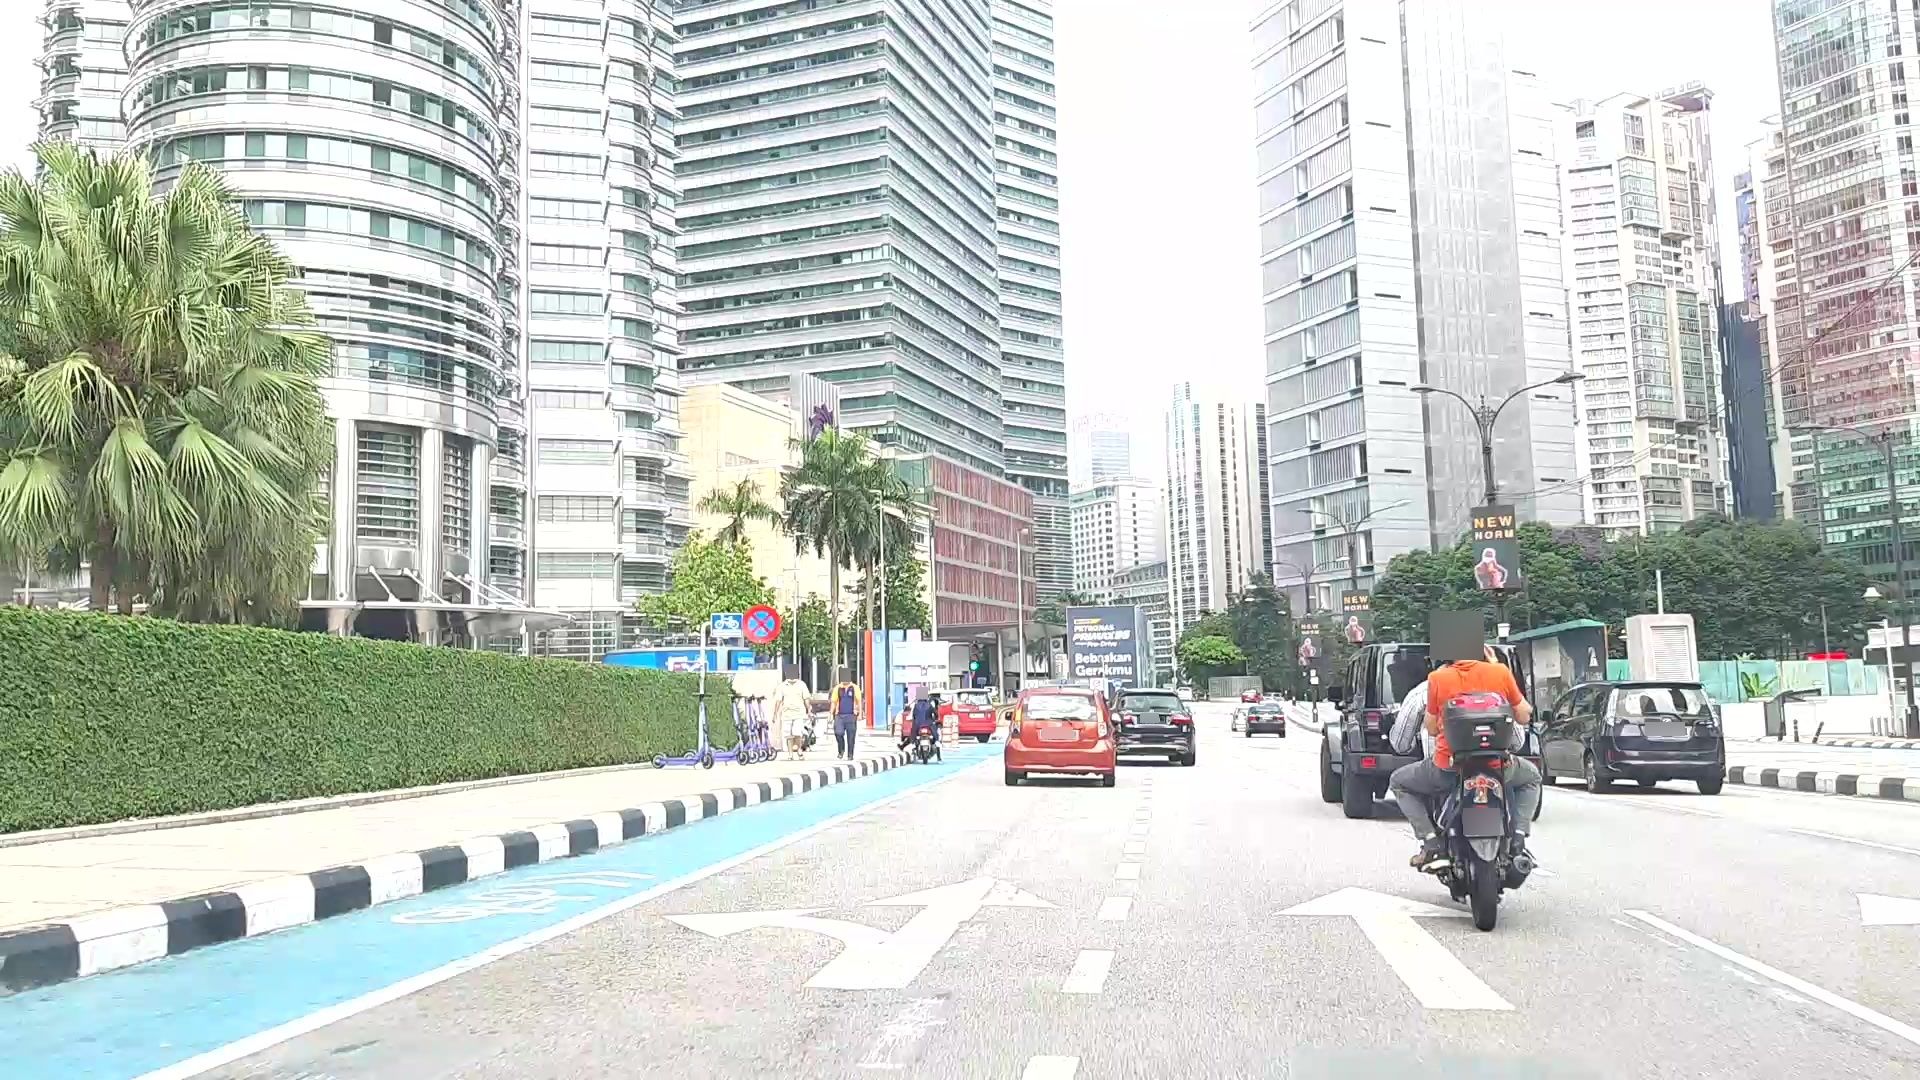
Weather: clear
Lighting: day
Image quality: good
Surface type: driving surface
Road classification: service, motorway_link
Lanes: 1, 2
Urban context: urban centre
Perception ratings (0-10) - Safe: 5.92, Lively: 9.39, Beautiful: 6.77, Boring: 2.68, Depressing: 2.85, Wealthy: 4.53